Question: Why does my API output displayed like this?
>
I tested api in the POSTMAN and there was no problem.
I have no idea about where the slashes came from
Can anyone help me?!!!
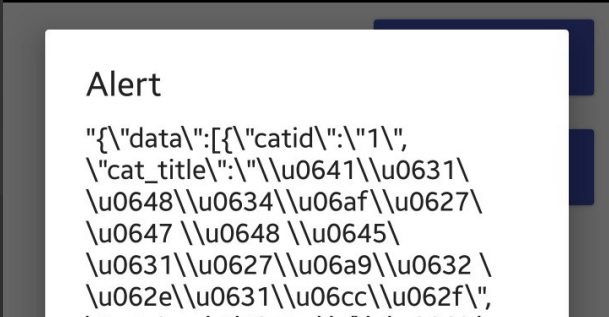
Answer: SOLVED
The problem was because of the file that the code was written in
I rebuilt the .PHP file and the problem was fixed